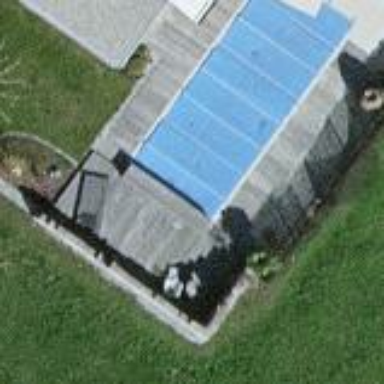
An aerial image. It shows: Swimming pool located in leisure land.